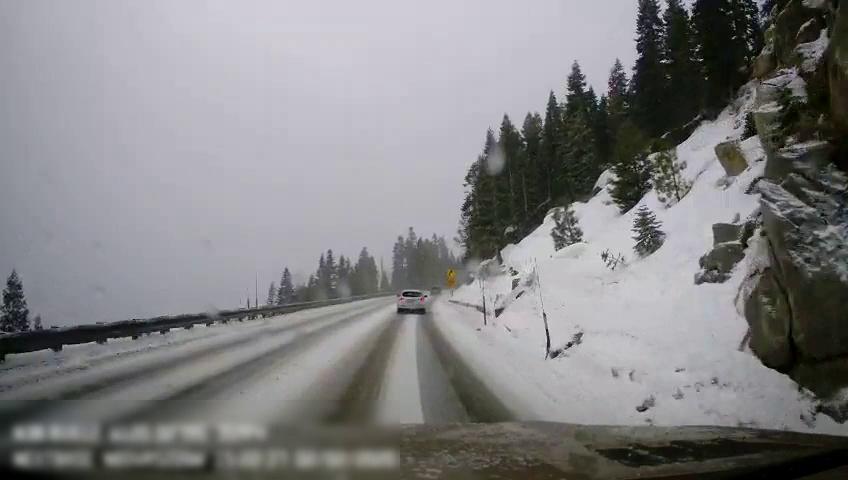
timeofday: Day
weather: Snowy
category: Drivable Space
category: Vehicles | SUV
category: Vehicles | Car
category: Traffic | Signs